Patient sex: F
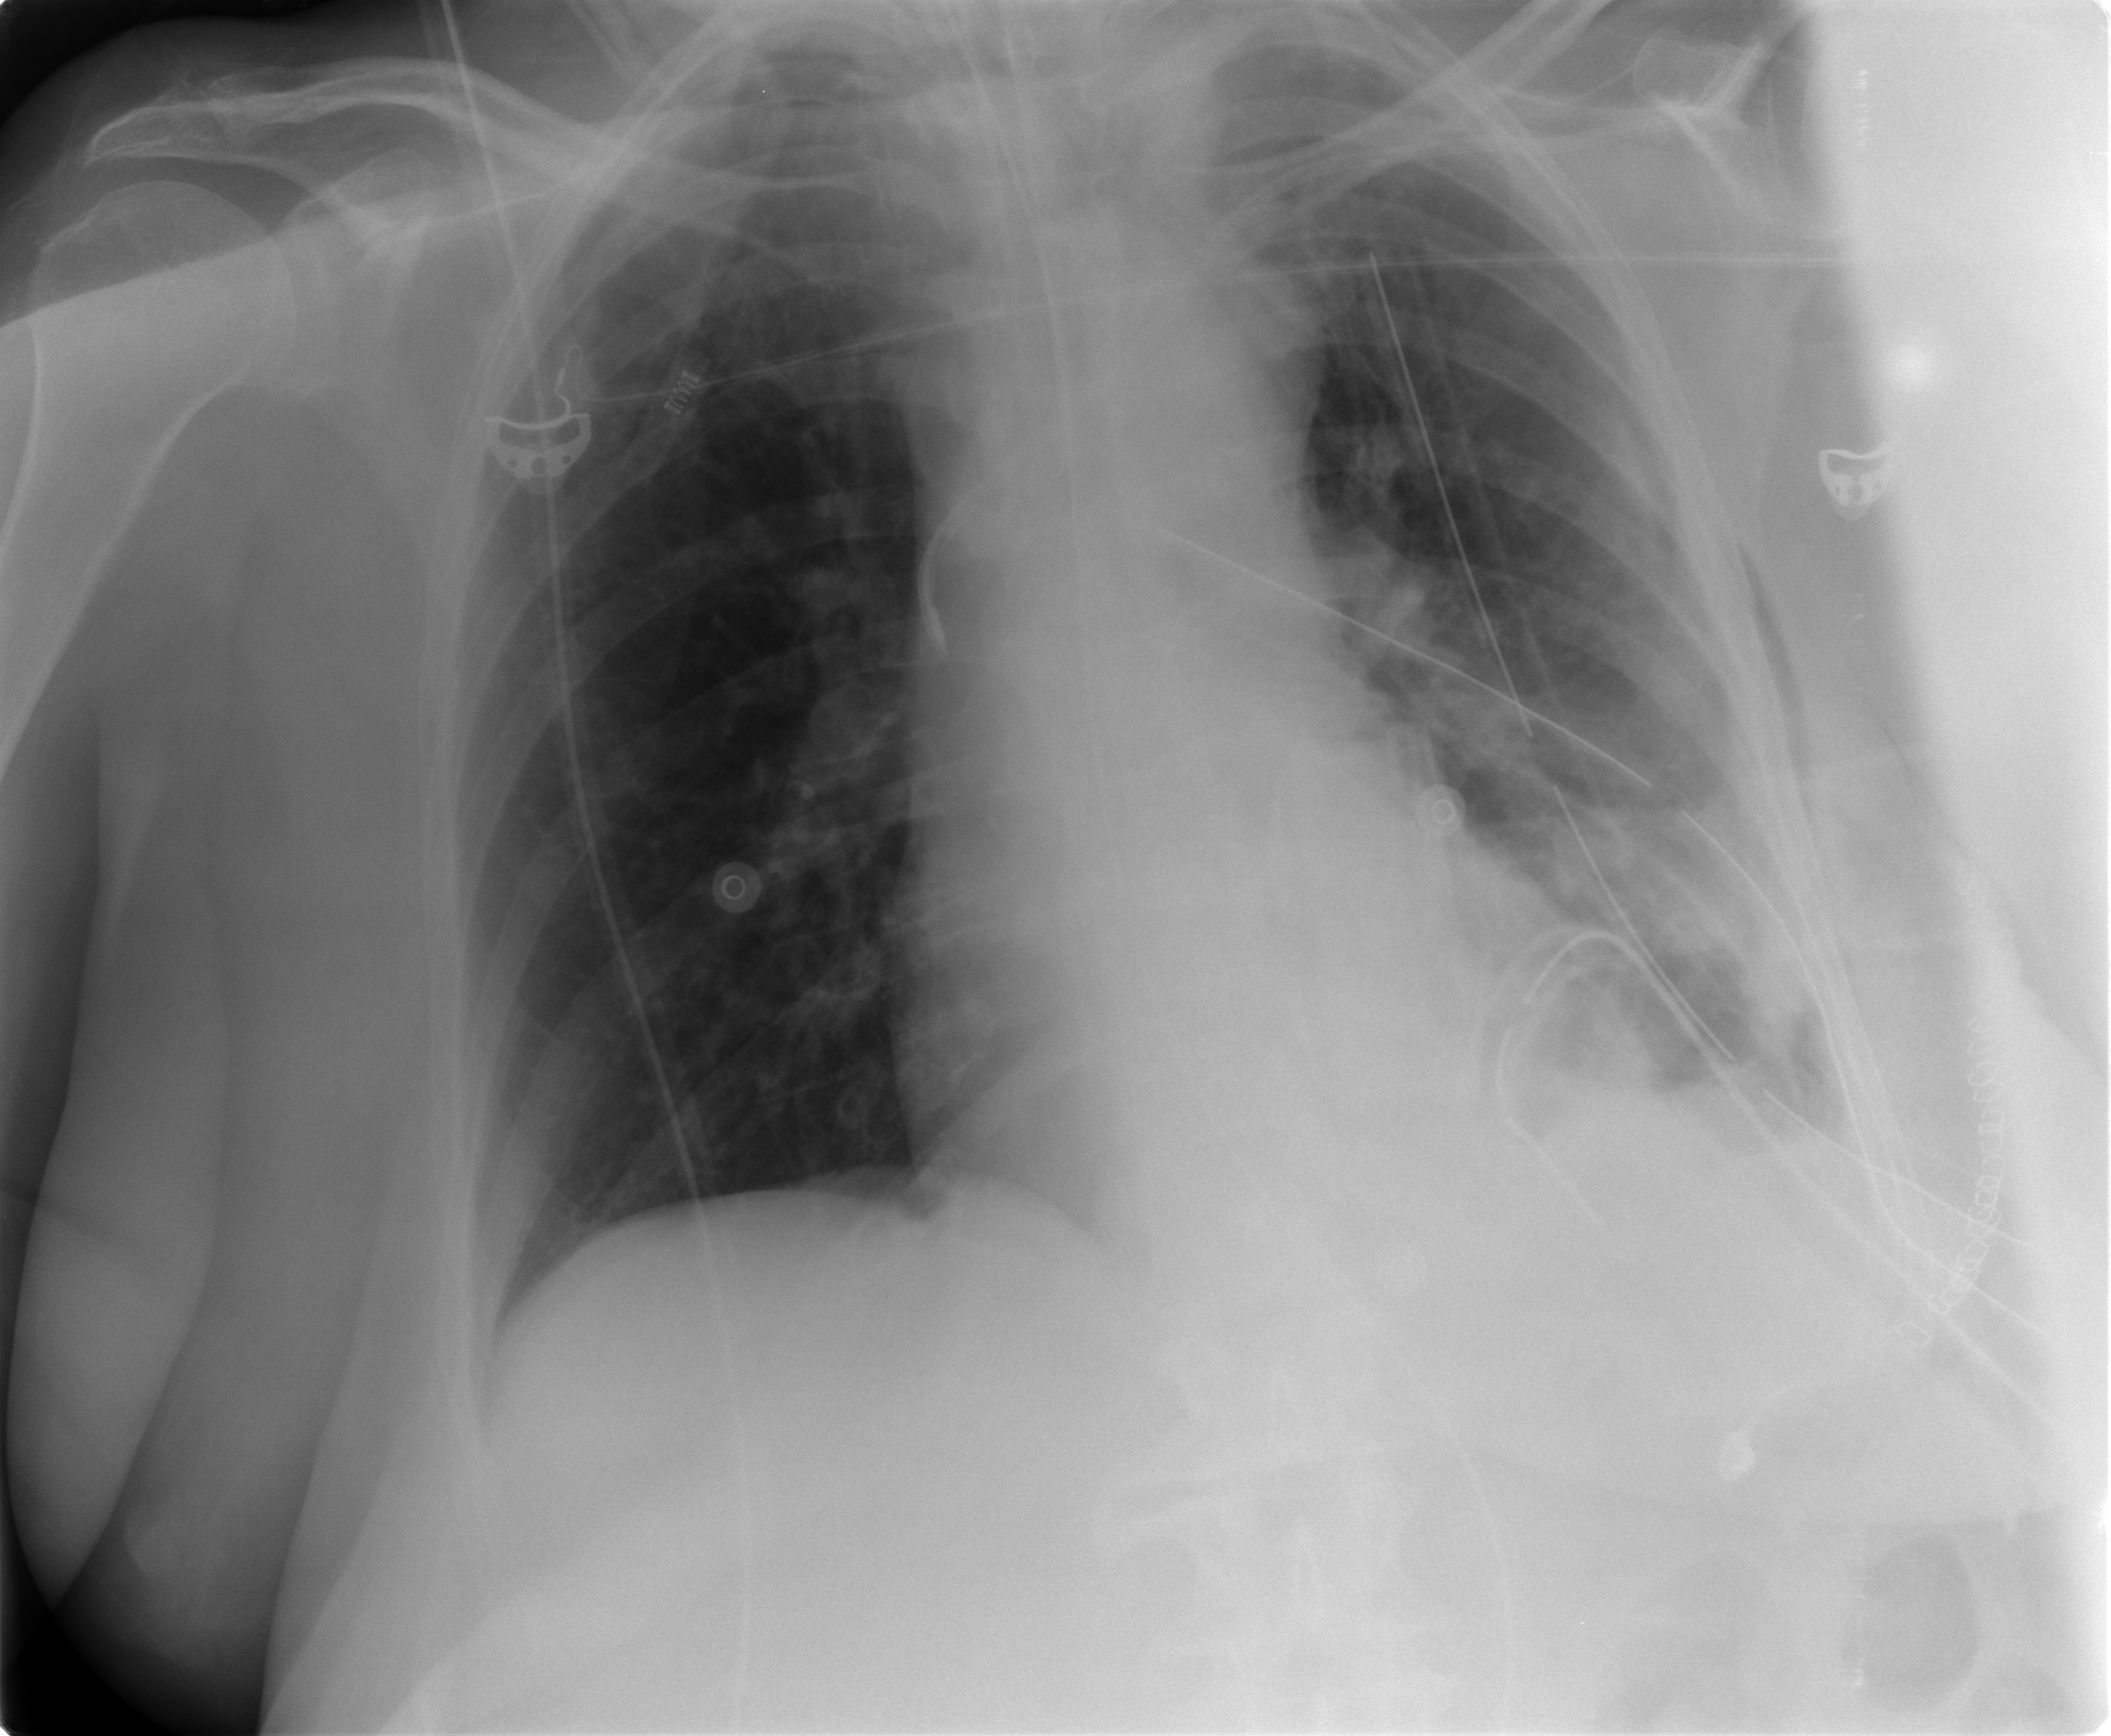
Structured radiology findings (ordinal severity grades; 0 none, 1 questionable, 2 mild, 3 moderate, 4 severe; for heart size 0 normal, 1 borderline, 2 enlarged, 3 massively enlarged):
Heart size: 0
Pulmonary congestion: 0
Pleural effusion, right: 0
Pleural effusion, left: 3
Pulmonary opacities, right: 0
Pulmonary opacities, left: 3
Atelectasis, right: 0
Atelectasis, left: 3